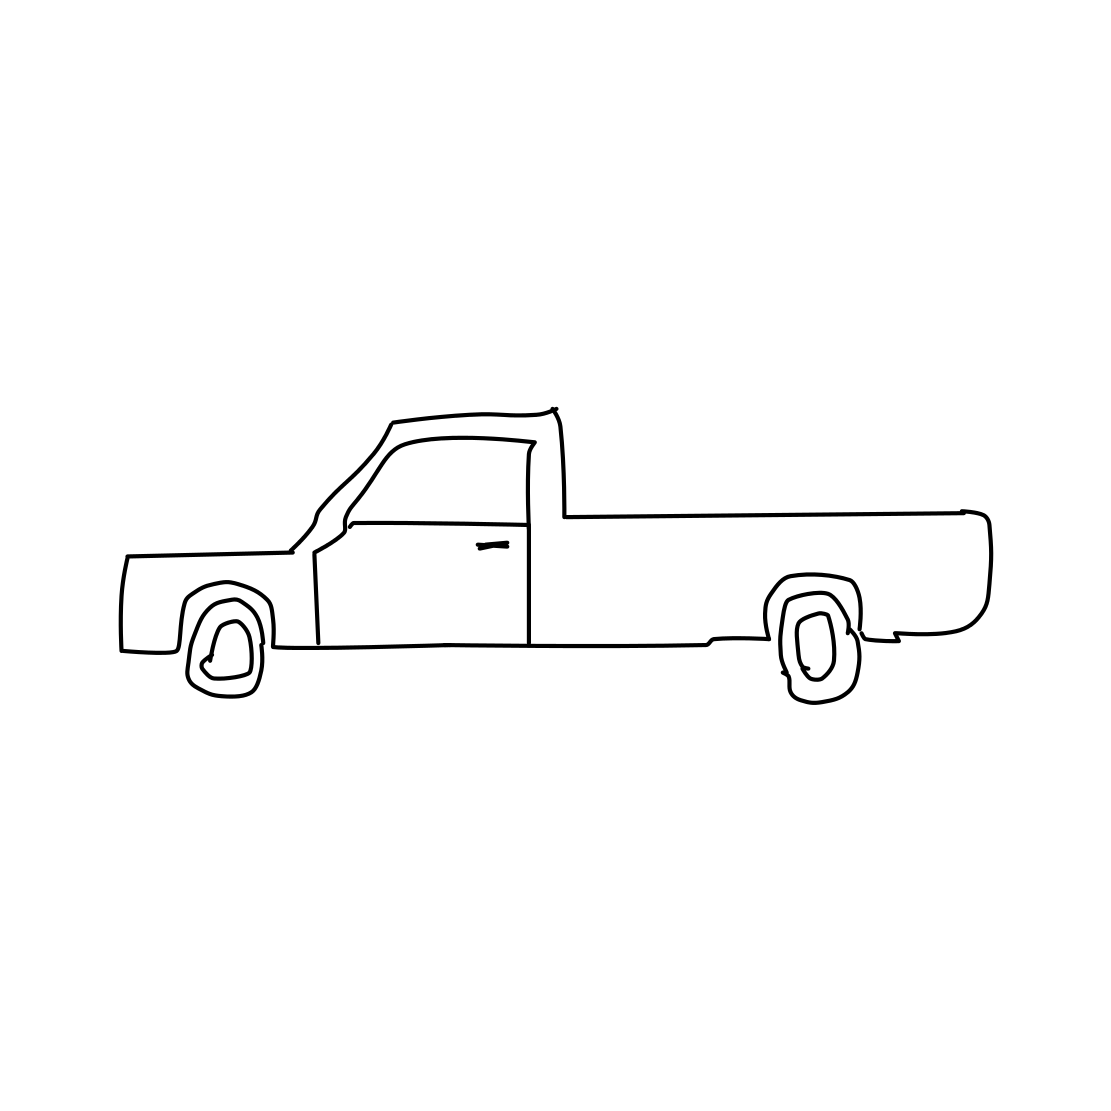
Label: pickup truck